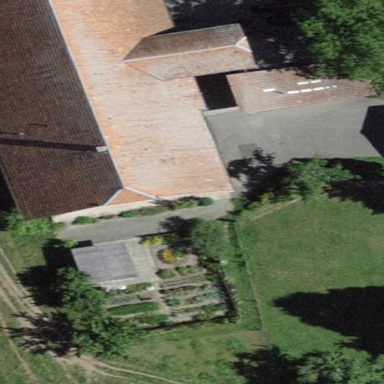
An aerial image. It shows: Farm building.